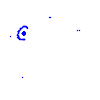
Particle: kaon